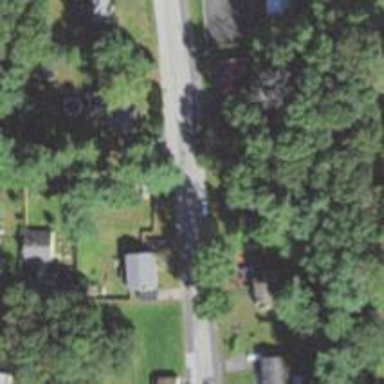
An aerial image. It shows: Residential driveway designated as service road.